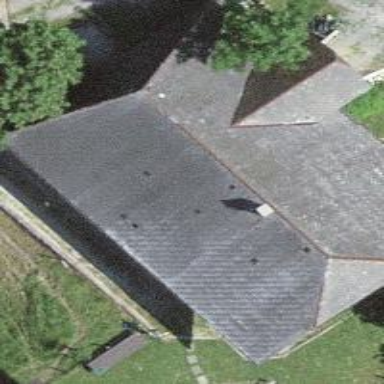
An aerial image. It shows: Farm building.